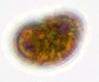
Label: Akashiwo